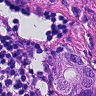
Metastatic tissue present: yes